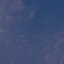
Label: HerbaceousVegetation